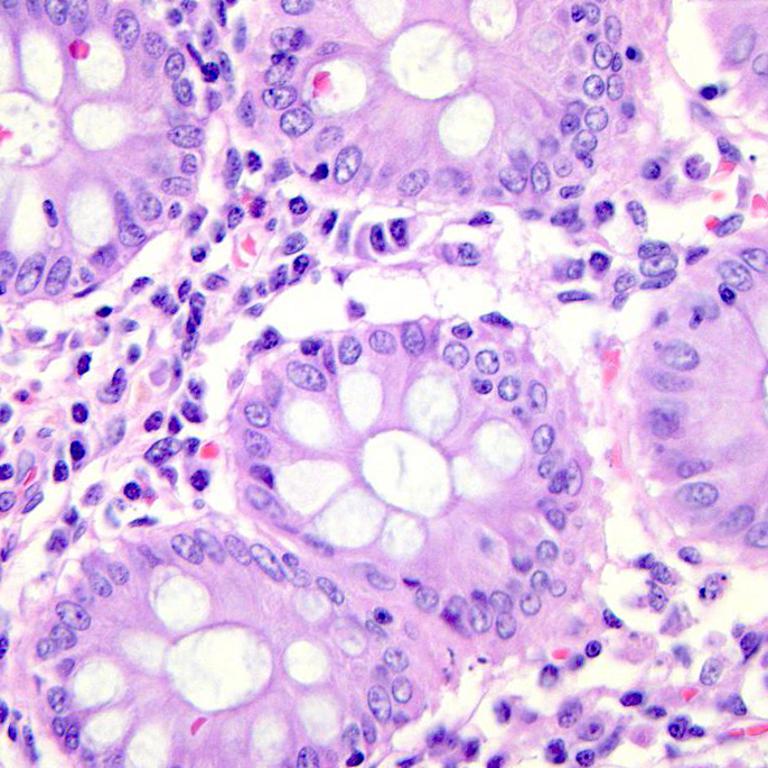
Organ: colon
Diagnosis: benign